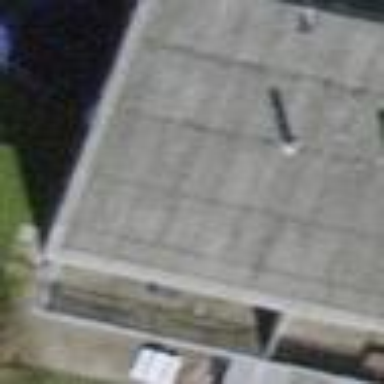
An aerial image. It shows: Building with tiled roof.